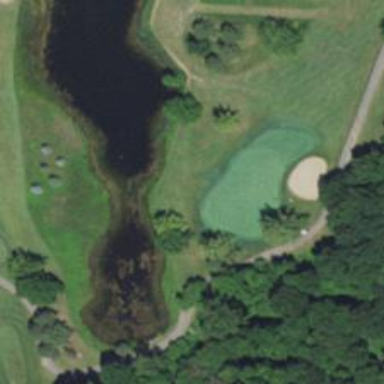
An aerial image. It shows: View of golf hole.